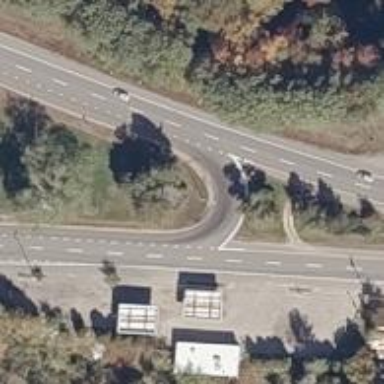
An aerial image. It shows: Trunk link highway.